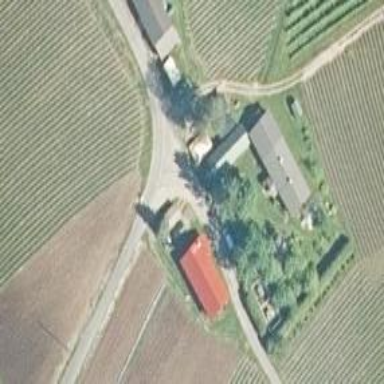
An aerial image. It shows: Farmyard area.